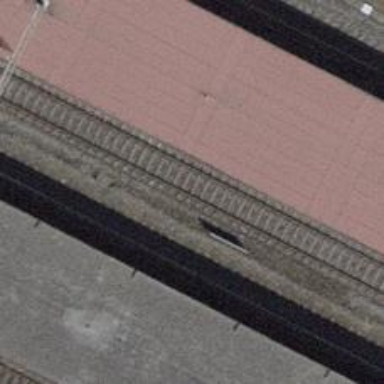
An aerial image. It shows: Stop position for public transport at railway stop.